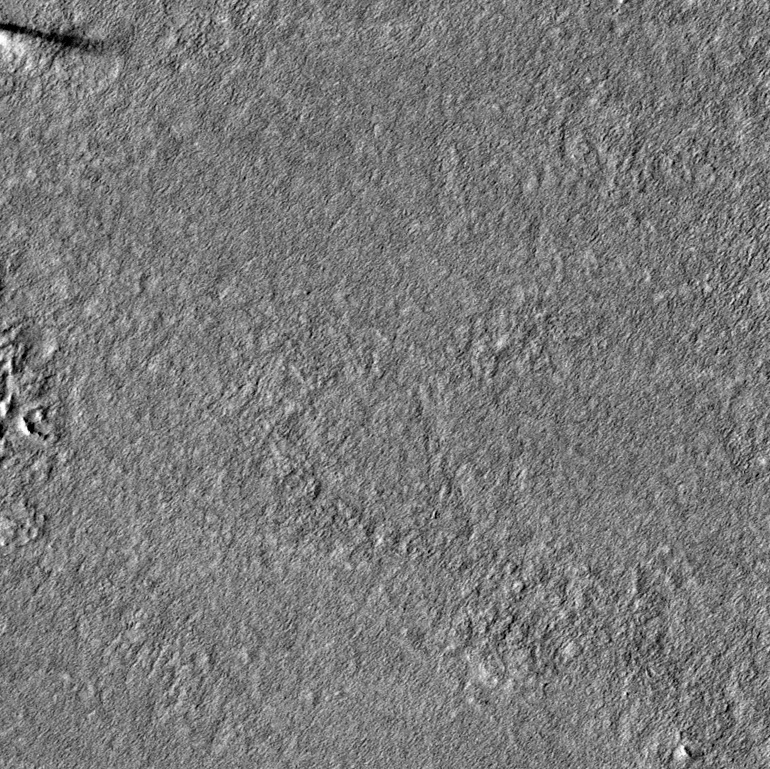
Label: dustdevil